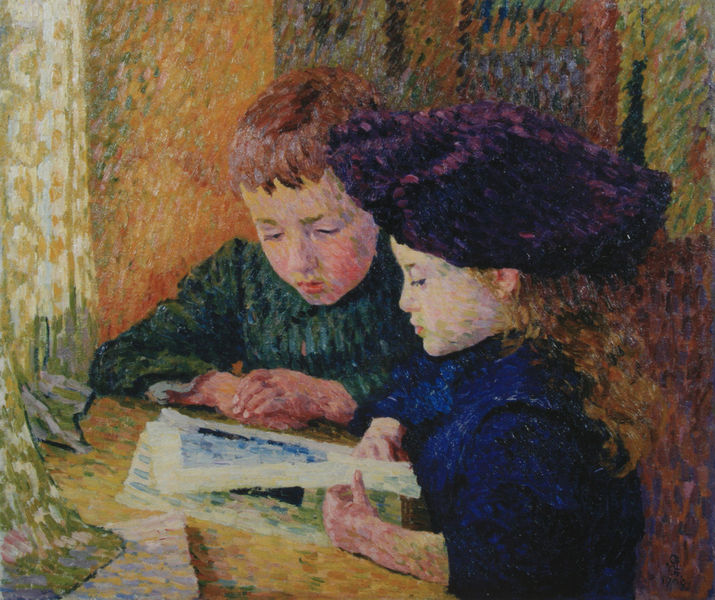
Titel: Diego e Ottilia, Das Bilderbuch
Künstler: Giovanni Giacometti
Institution: Privatbesitz
Schlagwörter: architecture, blue, chair, curtain, curtains, hands, hat, oil, people, red, white, window, black, dress, france, friends, green, hair, interior, nose, painting, room, table, wall, yellow, looking, picture, pictures, two, sad, life, ear, girl, orange, see, young, boy, child, eyes, color, dots, impressionism, purple, cap, coat, mouth, scarf, desk, blond, children, door, bright, reading, human, clothes, family, walls, art, colorful, colors, pointillism, school, study, studying, read, home, impressionist, fingers, book, learn, learning, lips, pale, redhead, colour, impressionistic, junge, mädchen, chidlren, kids, humans, fenster, page, shirt, kid, action, frankreich, bangs, nail, buch, blonde, lesen, kind, gemälde, pointalism, pages, inspiration, age, impressionismus, post-impressionist, inside, journal, kinder, lighting, indoors, domestic, vuillard, bonnard, brother, quiet, beret, sister, childhood, navy, cassat, curious, sweater, russland, pinselstrich, jackets, students, medium, caucasian, curiosity, siblings, farbig, greenb, storybok, education, purple hat, everyday scene, interested, sharing, imperessionist, cassatt, casatt, pointlism, pointiism, chldren, turn page